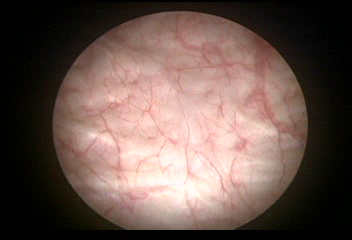
Modality: WLC
Class: Normal mucosa
Bladder cancer association: No